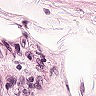
Metastatic tissue present: no